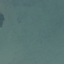
Land use / land cover: SeaLake